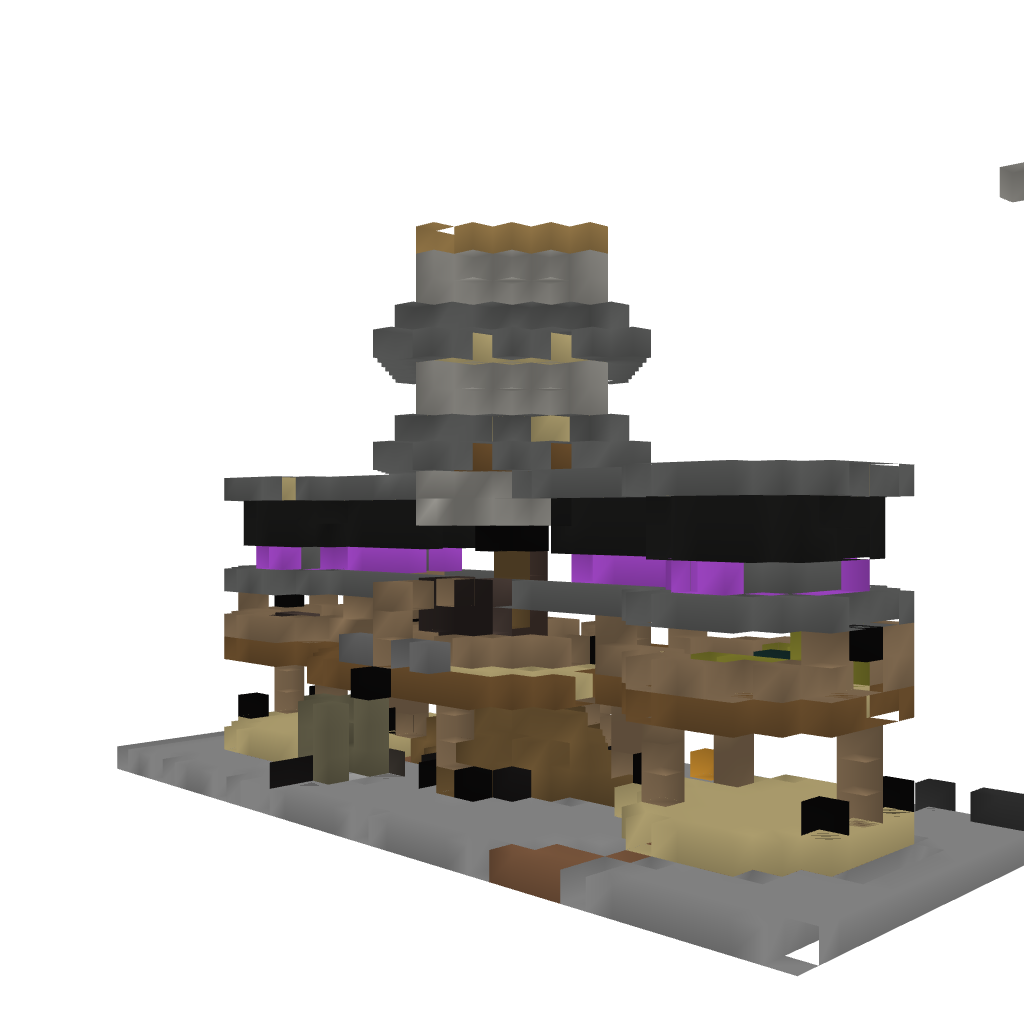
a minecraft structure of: Big TreeHouse